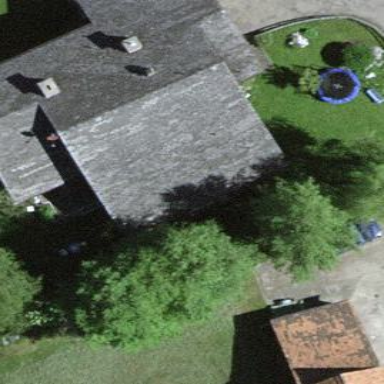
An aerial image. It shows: Farm building.